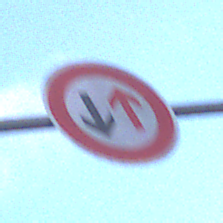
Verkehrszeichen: VorrangDesGegenverkehrs
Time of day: SunriseSunset
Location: Outdoor (Urban)
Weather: PartlyCloudy
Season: NotSpecified
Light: Natural